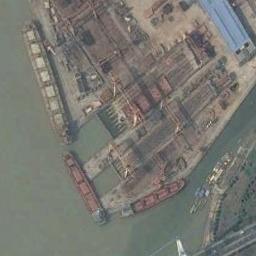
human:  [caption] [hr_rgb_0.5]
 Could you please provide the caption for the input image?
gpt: There are many buildings beside the ships .

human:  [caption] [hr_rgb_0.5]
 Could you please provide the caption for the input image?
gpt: Several cargo ships of different sizes are docked at the cargo terminal and a blue makeshift house is on the bank .

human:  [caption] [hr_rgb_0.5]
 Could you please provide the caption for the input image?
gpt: Two orange-red bulk carriers dock at the dock, A white ship with buildings and powdery cargo on the dock .

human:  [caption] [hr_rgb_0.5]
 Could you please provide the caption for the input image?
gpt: There are three ships in the green water on the shore .

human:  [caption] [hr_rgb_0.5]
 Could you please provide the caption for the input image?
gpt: The ships are at the harbor with some buildings .